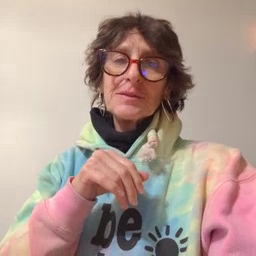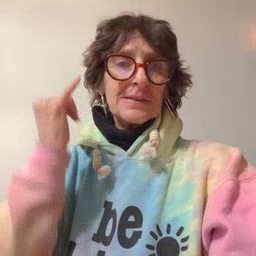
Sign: if